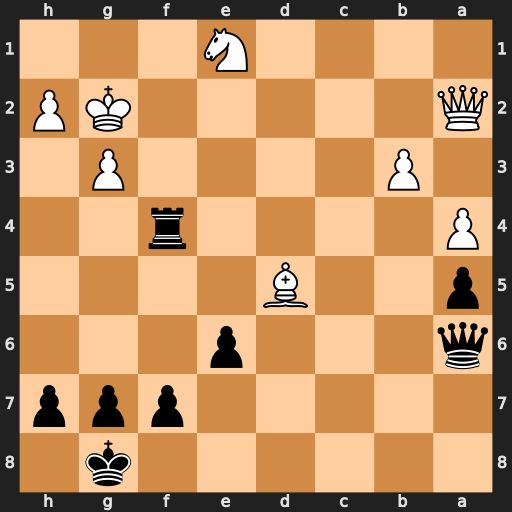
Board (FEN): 6k1/5ppp/q3p3/p2B4/P4r2/1P4P1/Q5KP/4N3
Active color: b
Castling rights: -
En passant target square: -
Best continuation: Qf1#